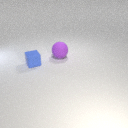
large purple rubber sphere behind small blue rubber cube